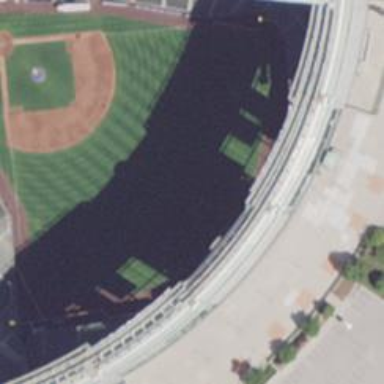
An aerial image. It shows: Part of stadium building.